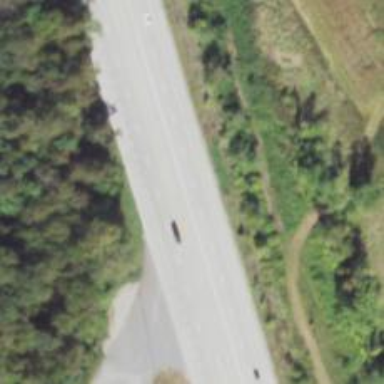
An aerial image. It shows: Trunk highway with expressway features.